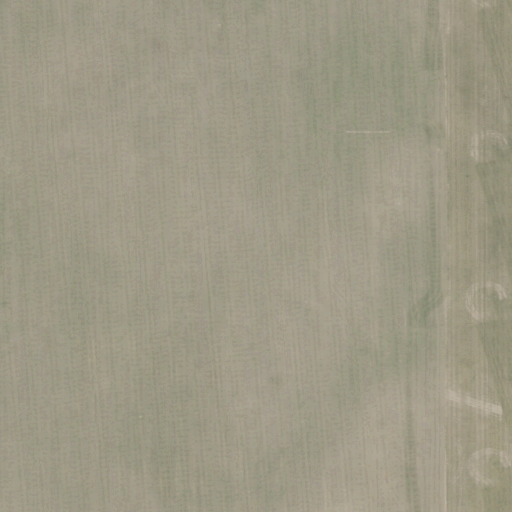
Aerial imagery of bench in Montana named Threemile Table containing only cultivated crops